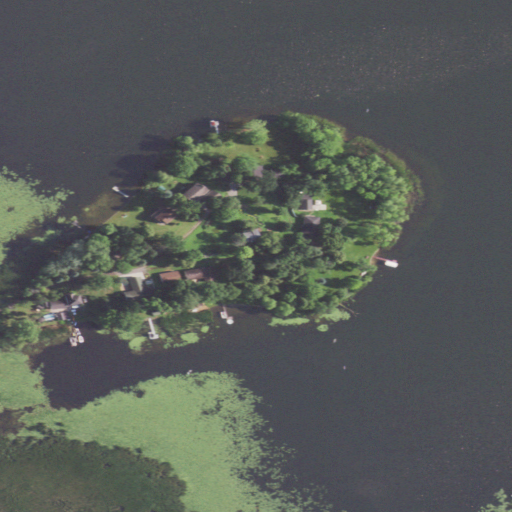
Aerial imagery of island in Minnesota named Temperance Island containing open water, open development, herbaceous wetlands, deciduous forest, mixed forest, woody wetlands, and grassland